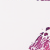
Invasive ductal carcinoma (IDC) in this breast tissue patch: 0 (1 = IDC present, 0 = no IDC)